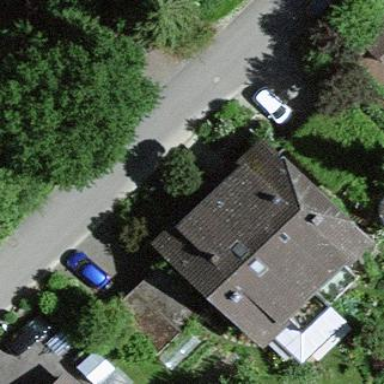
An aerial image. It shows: Terrace building.